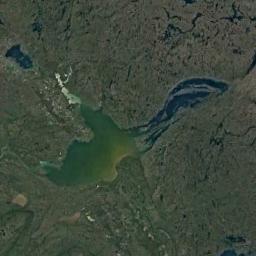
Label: lake